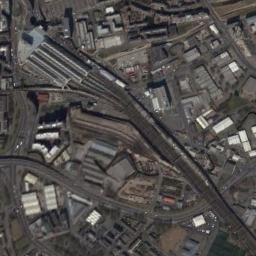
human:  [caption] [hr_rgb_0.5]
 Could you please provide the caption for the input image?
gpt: There is a railway station in the crowded city .

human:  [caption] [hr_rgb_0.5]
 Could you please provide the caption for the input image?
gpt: The railway station is next to some buildings .

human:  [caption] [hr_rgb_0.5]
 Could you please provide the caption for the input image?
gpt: There are lots of buildings beside the railway station .

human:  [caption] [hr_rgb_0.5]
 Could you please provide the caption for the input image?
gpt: The railway station with some railways is surrounded by lots of other buildings .

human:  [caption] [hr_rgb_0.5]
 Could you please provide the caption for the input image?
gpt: There are many buildings around the railway station .